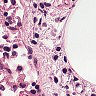
Metastatic tissue present: no